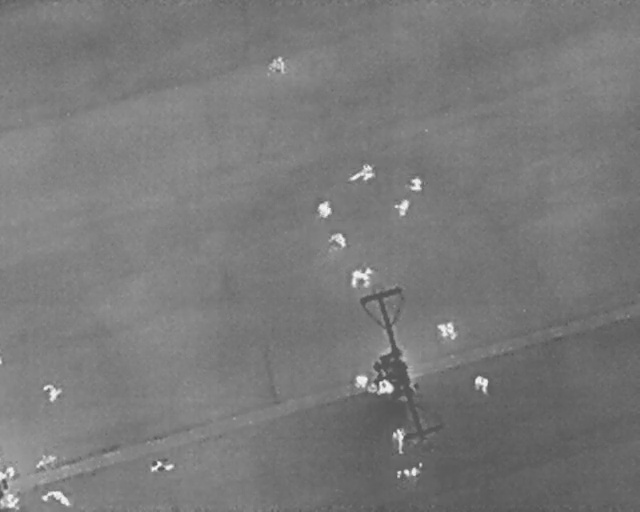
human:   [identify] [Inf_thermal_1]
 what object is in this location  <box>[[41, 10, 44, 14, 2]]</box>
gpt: <ref>1 large person at the top</ref>